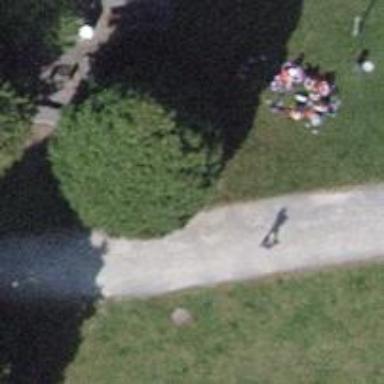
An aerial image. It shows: Park with evergreen needle-leaved trees.